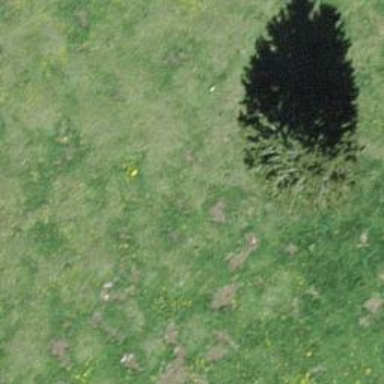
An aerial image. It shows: Needle-leaved tree in nature.